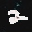
Label: 2